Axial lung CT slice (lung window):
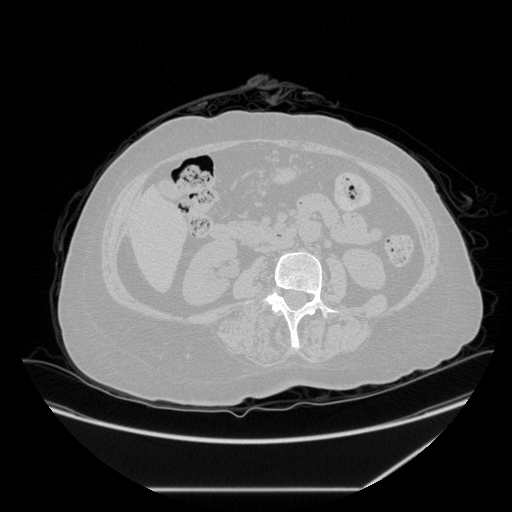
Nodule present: no